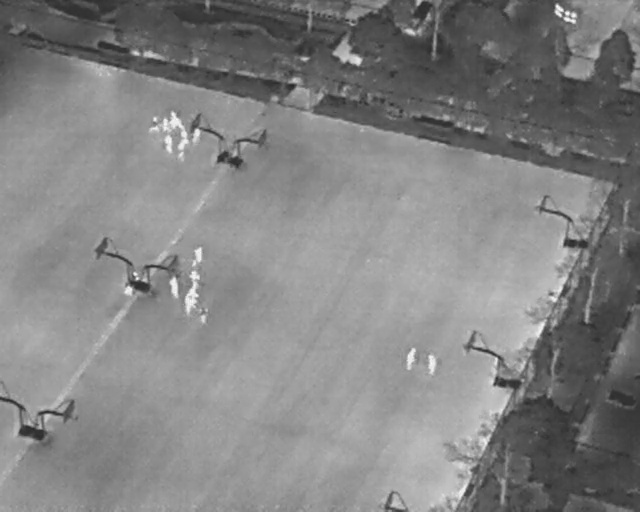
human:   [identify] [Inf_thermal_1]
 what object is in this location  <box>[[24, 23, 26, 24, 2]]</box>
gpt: <ref>1 small person at the top left</ref>

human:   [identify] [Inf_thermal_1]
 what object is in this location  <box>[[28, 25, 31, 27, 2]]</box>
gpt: <ref>1 medium person at the top</ref>